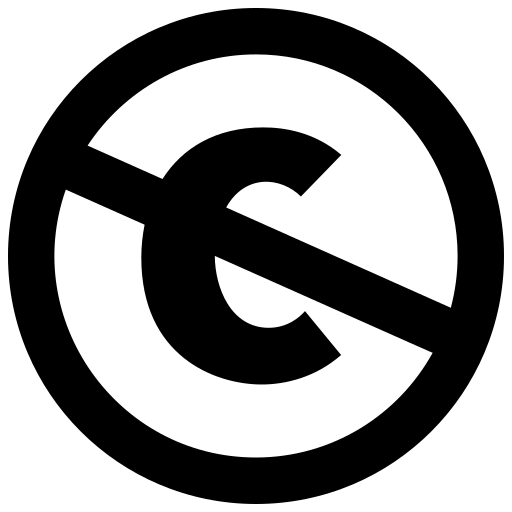
Tags: icon, FontAwesome, fa-icon, brand, creative, commons, pd